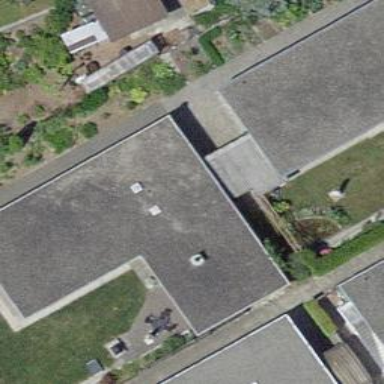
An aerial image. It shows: Flat-roofed residential building.